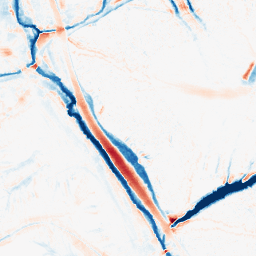
Category: morphological
Decomposition family: tophat_combined
Decomposition parameters: size: 10
Upsampling method: sinc_hamming
Upsampling parameters: scale: 8
kernel_size: 16
Upsampling scale: 8